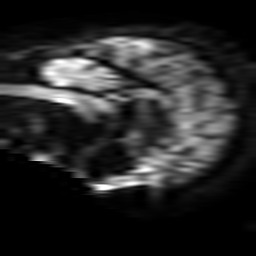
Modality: TRACE
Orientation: sagittal
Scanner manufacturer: philips
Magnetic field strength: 3 T
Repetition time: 3.08 s
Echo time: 0.076 s